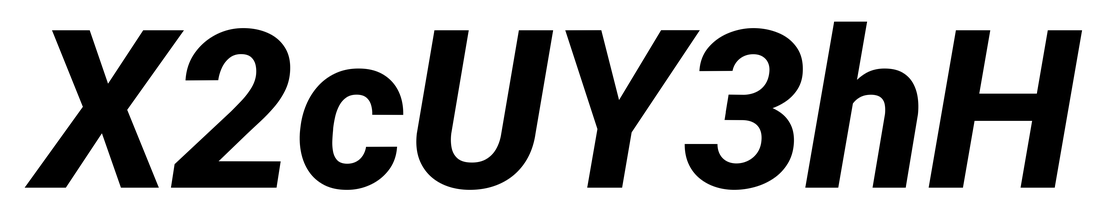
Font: Roboto-Italic_ExtraBold_Italic